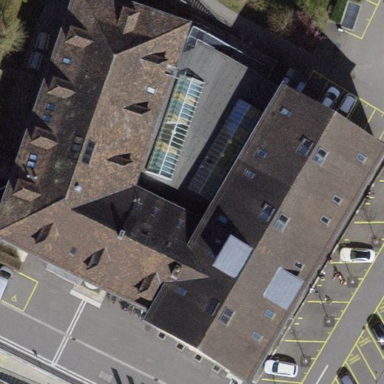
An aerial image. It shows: Office building.